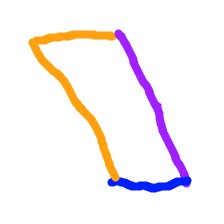
Shape: parallelogram